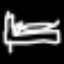
Label: bed